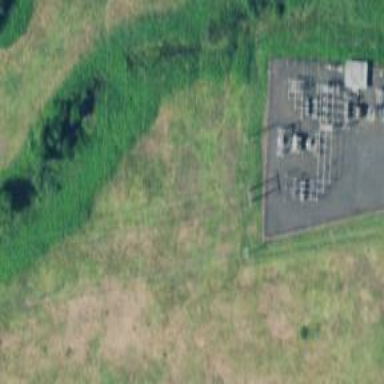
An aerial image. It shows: H-frame power tower design.